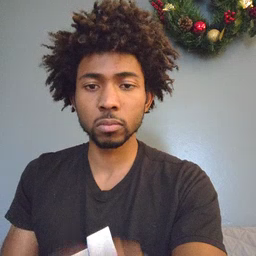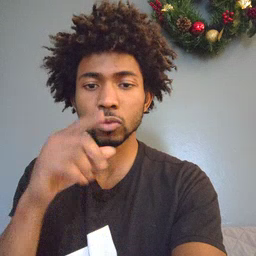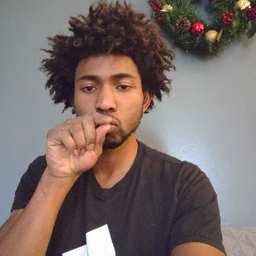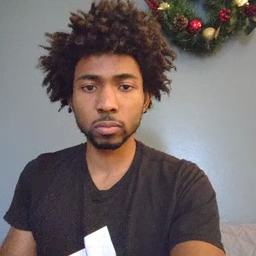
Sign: hen